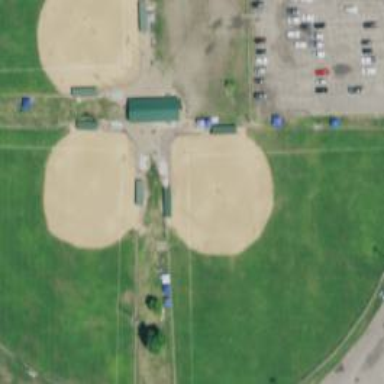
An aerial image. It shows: Baseball pitch for leisure and sports activities.